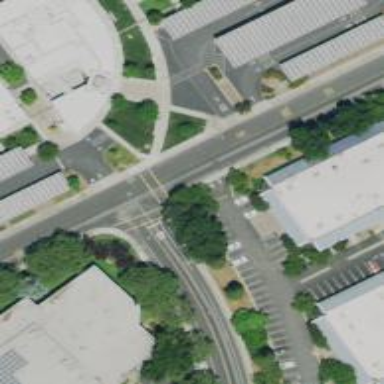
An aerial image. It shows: Solid stop line on the road.